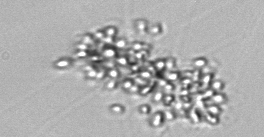
Label: Chaetoceros_didymus_TAG_external_flagellate